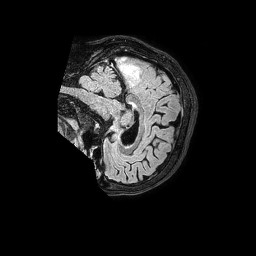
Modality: FLAIR
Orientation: sagittal
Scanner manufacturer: philips
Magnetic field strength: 1.5 T
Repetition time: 4.8 s
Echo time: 0.3 s